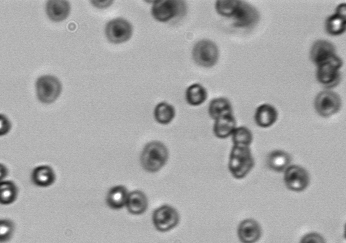
Label: Phaeocystis